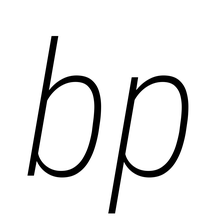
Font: Roboto-Italic_Condensed_ExtraLight_Italic